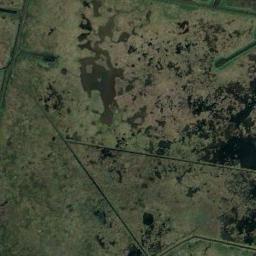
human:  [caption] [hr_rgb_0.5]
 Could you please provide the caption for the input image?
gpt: There are two small lakes in this wetland  , and the rest area is covered by vegetation .

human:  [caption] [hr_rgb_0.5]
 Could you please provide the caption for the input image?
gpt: There is a large land mixed with green and brown in the river in a wetland .

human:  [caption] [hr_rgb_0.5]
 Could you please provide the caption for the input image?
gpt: The wetland consists of green plants, Dry plants and water .

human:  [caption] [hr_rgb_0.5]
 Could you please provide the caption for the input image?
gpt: There are many different shapes of water around the wetlands .

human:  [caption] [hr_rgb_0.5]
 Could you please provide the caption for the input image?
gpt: There are many green areas and some water areas on the wetland .